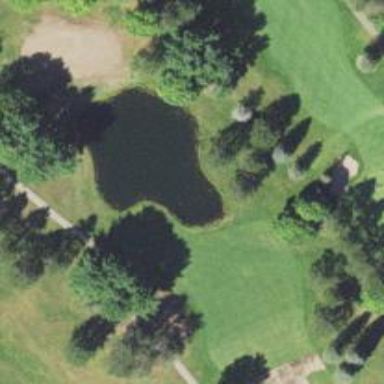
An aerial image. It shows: Scenic view of water hazard on golf course. The natural water feature adds beauty to the landscape.